Interaction volume radius: 5 \u00c5
Interaction volume height: 30 \u00c5
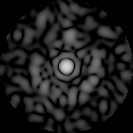
Disorder parameter: 0.8907